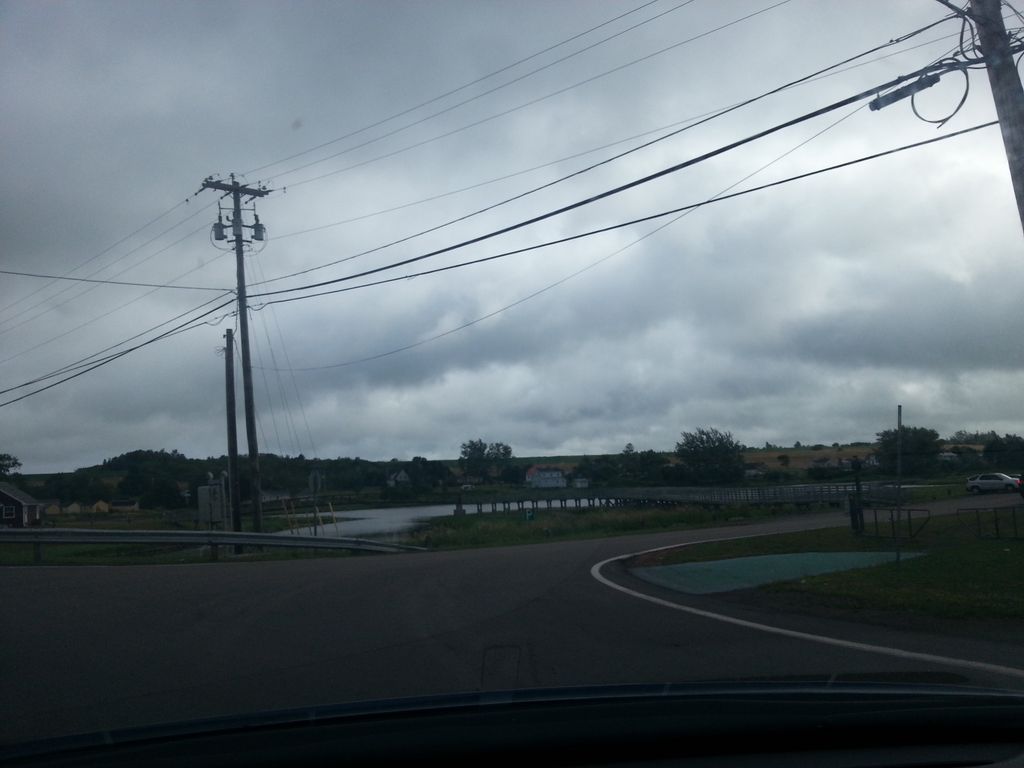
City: charlottetown